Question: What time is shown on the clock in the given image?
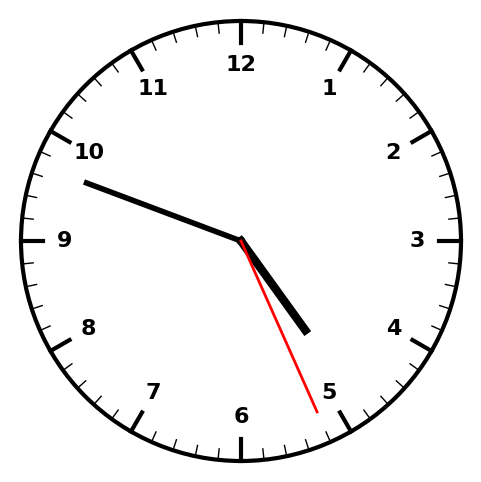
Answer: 04:48:26